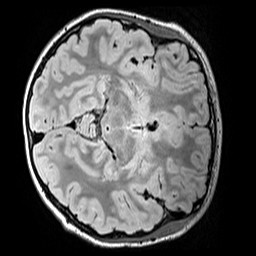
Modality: FLAIR
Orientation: axial
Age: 9
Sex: male
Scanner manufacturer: siemens
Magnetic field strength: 3 T
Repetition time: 5 s
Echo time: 0.388 s